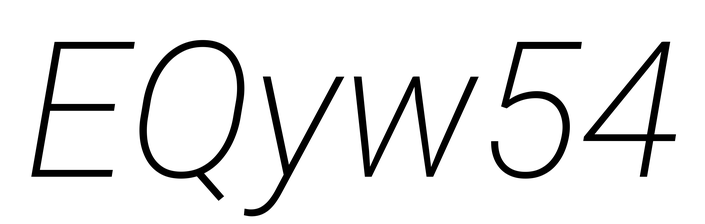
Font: Roboto-Italic_ExtraLight_Italic